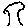
Label: tree